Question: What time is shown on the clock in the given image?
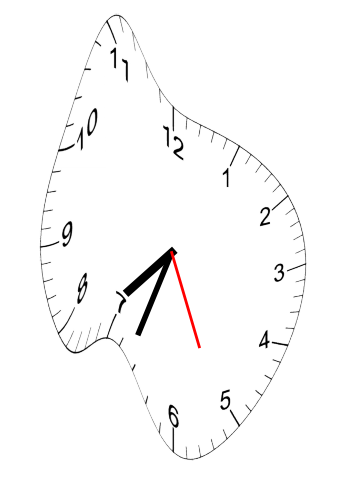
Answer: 07:33:26